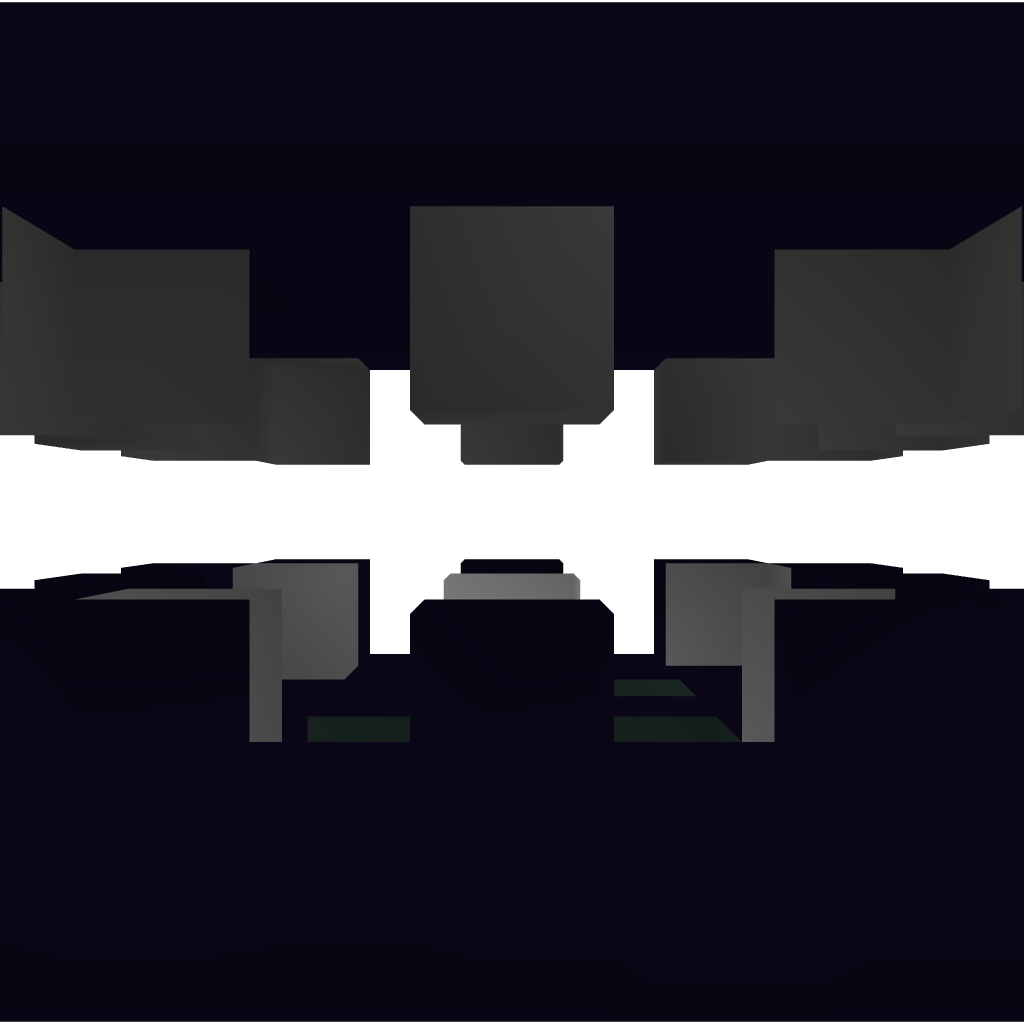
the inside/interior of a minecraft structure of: proximity slime flood trap